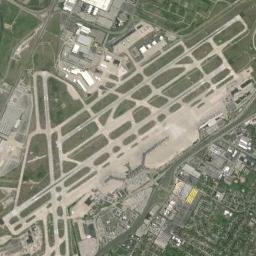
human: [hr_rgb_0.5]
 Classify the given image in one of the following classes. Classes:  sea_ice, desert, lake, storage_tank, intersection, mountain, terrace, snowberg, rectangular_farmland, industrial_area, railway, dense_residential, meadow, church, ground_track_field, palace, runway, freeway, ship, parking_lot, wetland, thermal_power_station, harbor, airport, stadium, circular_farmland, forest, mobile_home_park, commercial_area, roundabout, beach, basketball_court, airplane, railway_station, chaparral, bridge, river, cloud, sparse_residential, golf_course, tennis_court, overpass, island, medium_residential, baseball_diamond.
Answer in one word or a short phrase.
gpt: airport